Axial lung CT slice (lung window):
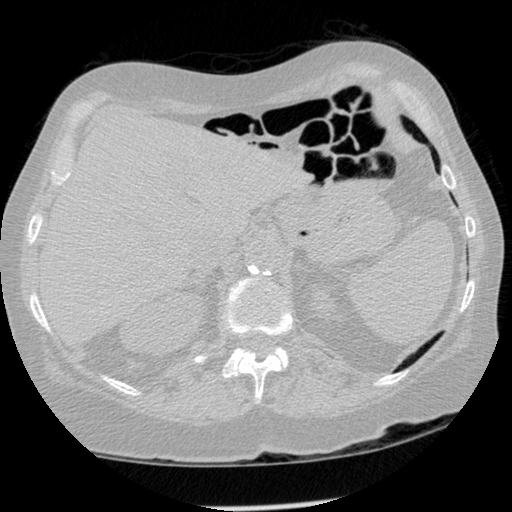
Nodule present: no